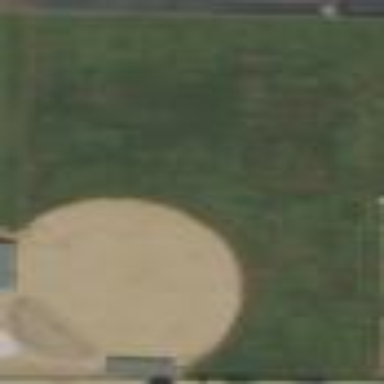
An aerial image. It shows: Baseball pitch for leisure land.